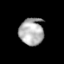
Tissue: lung
Cell type: Others
Senescence score: 0.2271
Nuclear area (px): 648
Mean DAPI intensity: 173.56